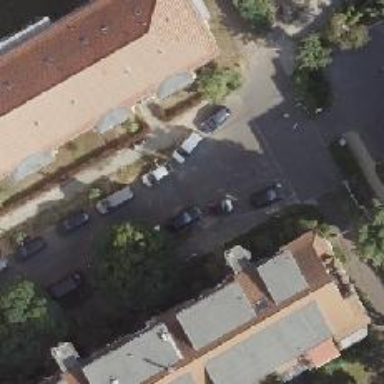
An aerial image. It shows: Residential road with parallel parking spaces on both sides and sidewalks.